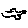
Label: bird